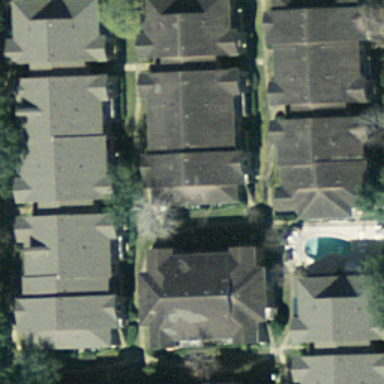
This is a dense residential area .